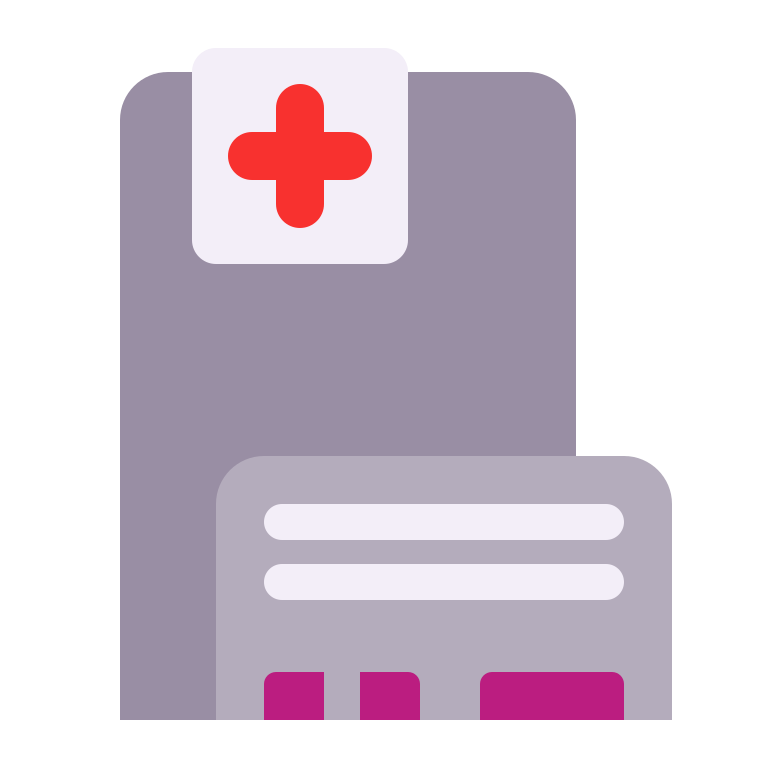
hospital flat